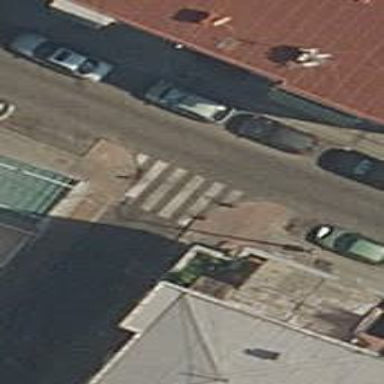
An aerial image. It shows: Uncontrolled zebra crossing on the road.